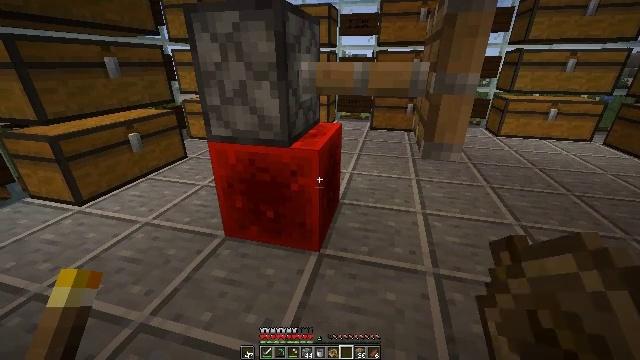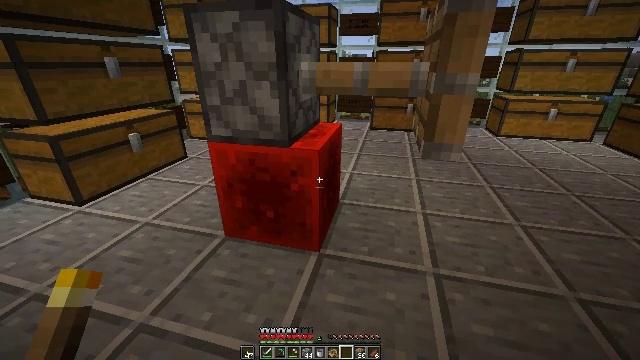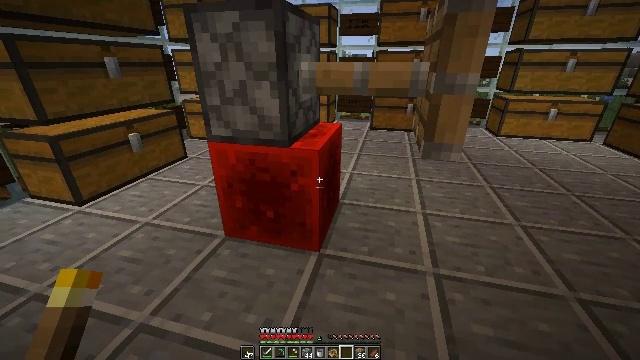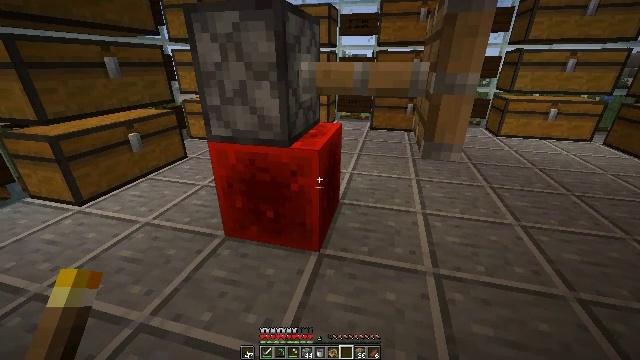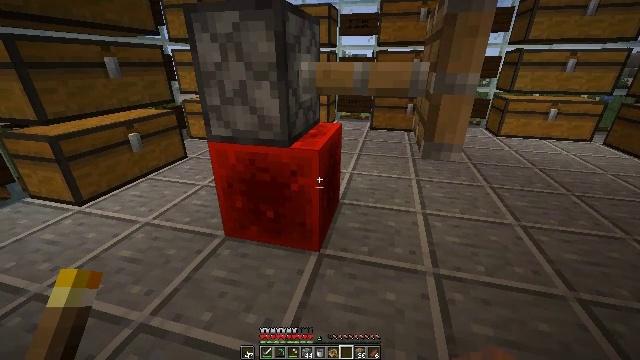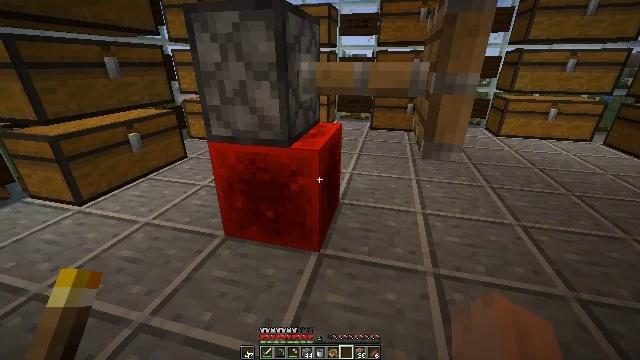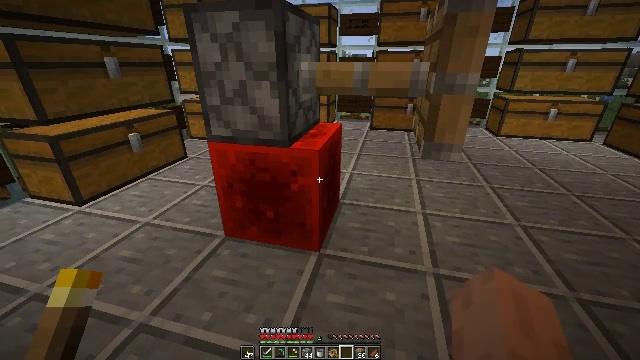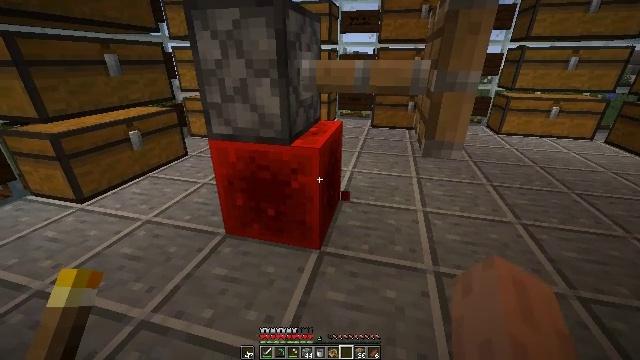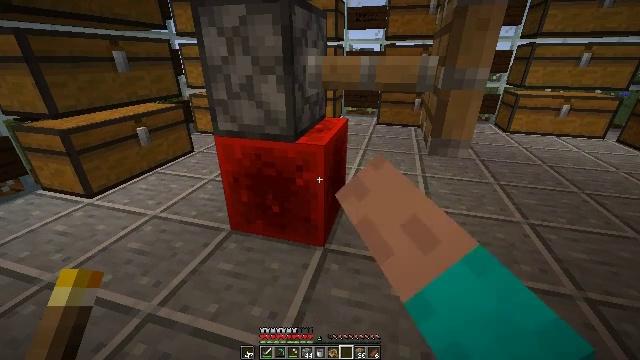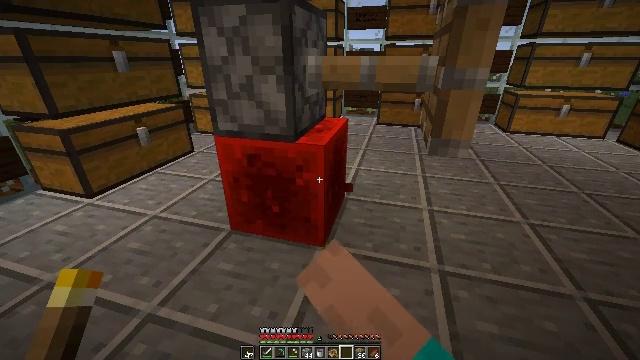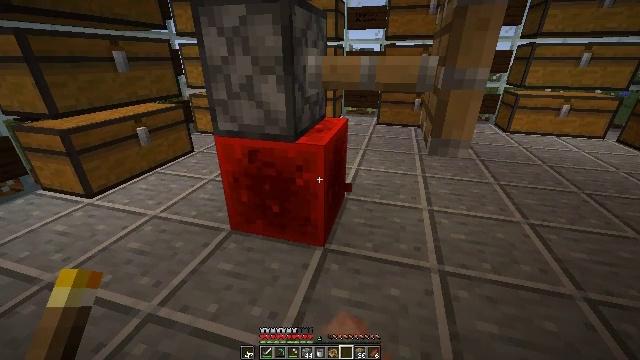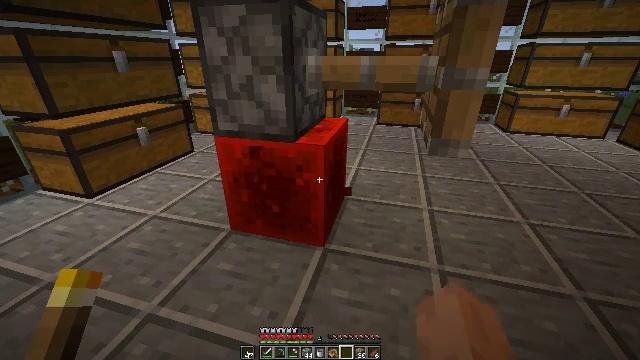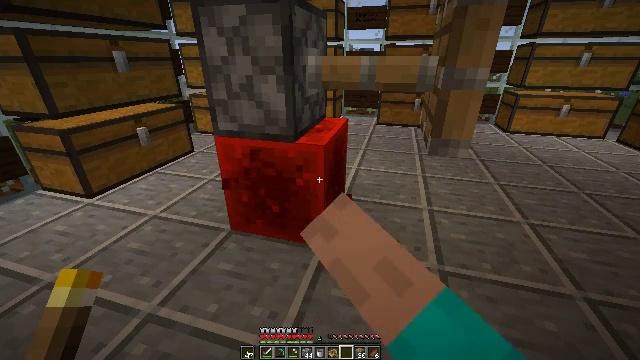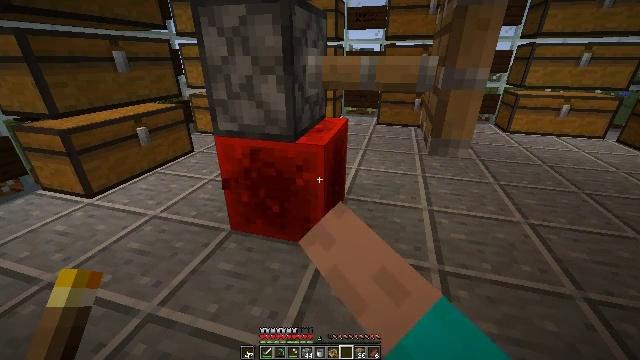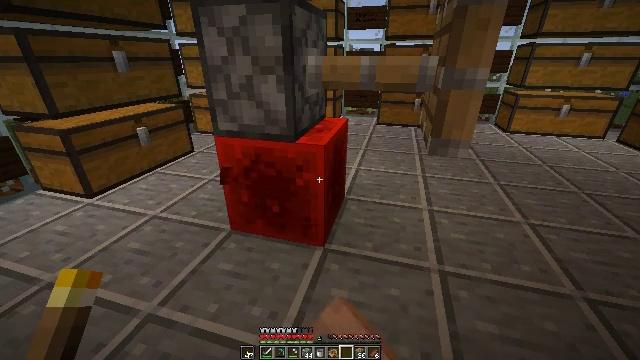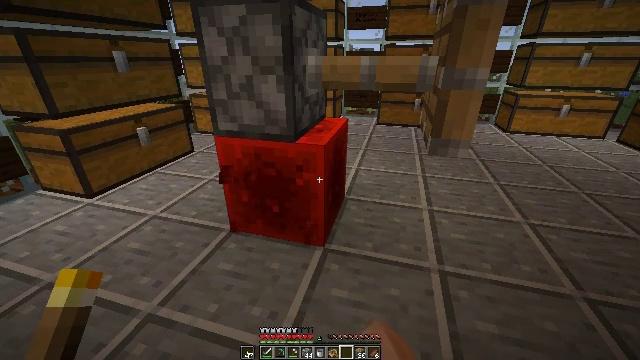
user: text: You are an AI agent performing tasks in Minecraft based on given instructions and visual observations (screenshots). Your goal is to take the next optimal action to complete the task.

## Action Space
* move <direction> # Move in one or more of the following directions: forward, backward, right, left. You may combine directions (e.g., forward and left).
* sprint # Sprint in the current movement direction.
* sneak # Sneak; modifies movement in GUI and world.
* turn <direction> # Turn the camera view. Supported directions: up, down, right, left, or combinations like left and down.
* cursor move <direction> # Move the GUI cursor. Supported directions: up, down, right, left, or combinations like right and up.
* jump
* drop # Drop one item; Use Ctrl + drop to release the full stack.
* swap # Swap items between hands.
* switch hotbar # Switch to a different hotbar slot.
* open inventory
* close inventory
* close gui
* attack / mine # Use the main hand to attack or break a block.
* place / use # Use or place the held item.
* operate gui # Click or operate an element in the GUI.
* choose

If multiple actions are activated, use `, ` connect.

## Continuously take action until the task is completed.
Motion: motion action
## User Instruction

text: Find and mine the redstone block.
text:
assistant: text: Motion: no_op
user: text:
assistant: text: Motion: no_op
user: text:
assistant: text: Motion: no_op
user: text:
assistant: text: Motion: no_op
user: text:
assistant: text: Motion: no_op
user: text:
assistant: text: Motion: no_op
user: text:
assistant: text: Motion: attack / mine
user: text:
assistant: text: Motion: turn left, attack / mine
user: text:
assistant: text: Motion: attack / mine
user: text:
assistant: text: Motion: attack / mine
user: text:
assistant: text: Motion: attack / mine
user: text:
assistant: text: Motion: attack / mine
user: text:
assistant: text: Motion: attack / mine
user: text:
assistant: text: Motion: attack / mine
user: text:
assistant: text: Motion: attack / mine
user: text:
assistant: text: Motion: attack / mine
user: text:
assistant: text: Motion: attack / mine
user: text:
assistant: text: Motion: attack / mine
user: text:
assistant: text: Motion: attack / mine
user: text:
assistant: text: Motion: attack / mine
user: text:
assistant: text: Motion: attack / mine
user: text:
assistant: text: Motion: attack / mine
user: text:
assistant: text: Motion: attack / mine
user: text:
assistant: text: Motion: attack / mine
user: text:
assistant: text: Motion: attack / mine
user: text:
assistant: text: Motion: attack / mine
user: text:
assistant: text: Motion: attack / mine
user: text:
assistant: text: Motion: attack / mine
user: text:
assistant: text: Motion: no_op
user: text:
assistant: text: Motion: switch to hotbar 2